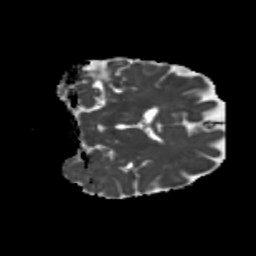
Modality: MD
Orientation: coronal
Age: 71
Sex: female
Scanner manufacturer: siemens
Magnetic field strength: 3 T
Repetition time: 5.25 s
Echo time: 0.08 s